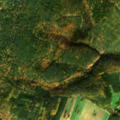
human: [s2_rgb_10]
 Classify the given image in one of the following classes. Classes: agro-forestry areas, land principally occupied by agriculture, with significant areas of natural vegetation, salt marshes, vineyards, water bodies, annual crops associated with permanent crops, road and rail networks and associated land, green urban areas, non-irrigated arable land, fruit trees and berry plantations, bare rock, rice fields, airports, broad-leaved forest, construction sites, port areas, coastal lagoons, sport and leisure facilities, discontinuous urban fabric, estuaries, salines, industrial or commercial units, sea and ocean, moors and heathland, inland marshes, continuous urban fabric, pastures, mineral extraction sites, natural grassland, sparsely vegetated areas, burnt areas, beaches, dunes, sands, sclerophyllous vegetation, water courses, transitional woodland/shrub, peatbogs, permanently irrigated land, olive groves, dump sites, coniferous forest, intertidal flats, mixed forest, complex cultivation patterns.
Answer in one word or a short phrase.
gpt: complex cultivation patterns, broad-leaved forest, coniferous forest, mixed forest